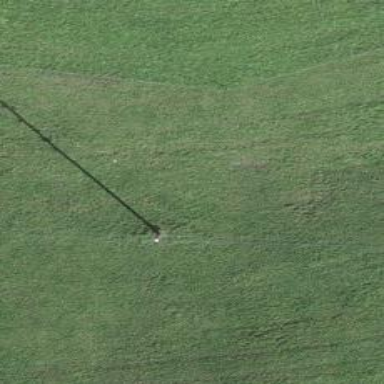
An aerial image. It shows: Minor power line.